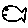
Label: fish